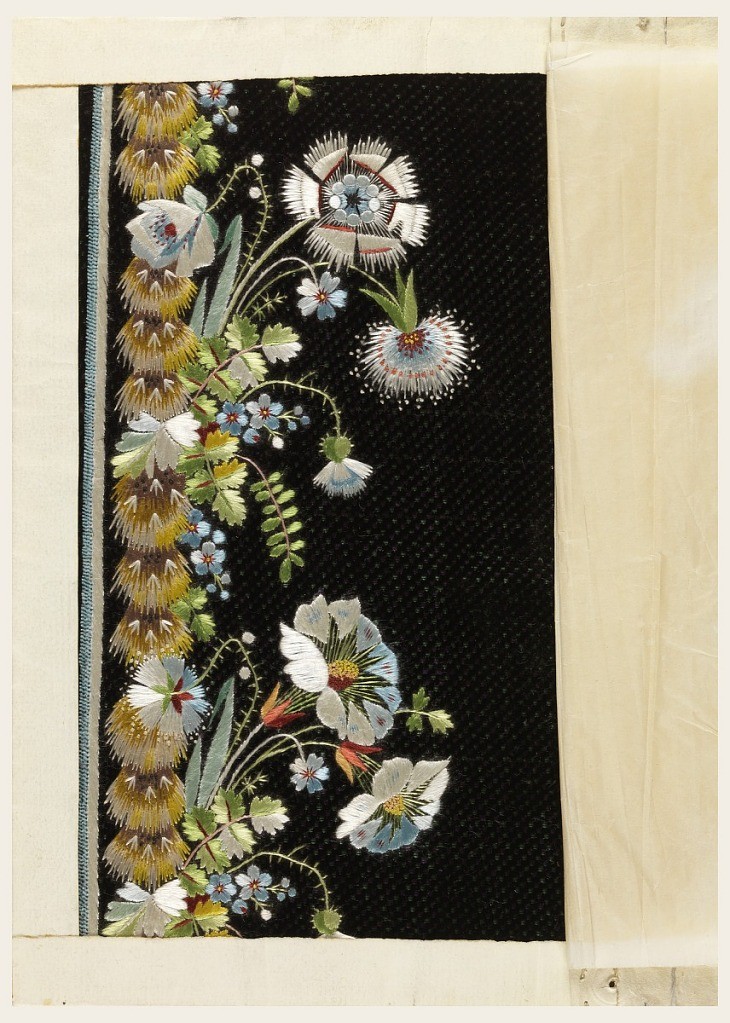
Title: Embroidery sample
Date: ca. 1770
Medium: silk, paper Technique: embroidered on cut voided supplementary warp pile in a compound foundation (velvet)
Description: Multicolored silk embroidery in a floral design on a black ground.